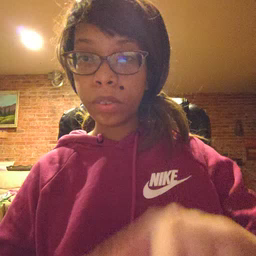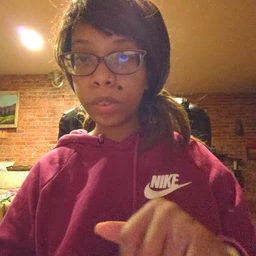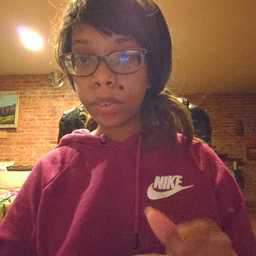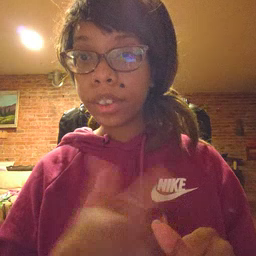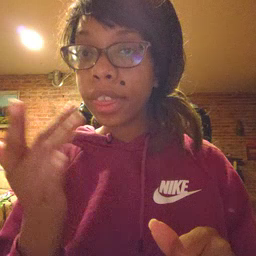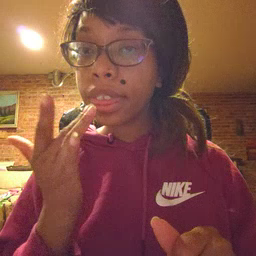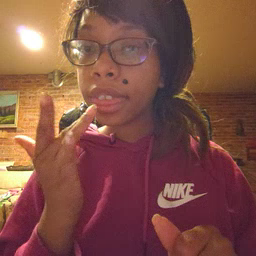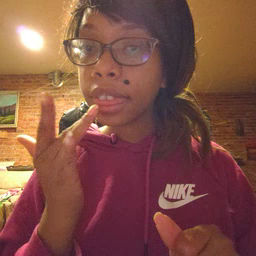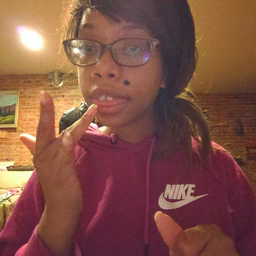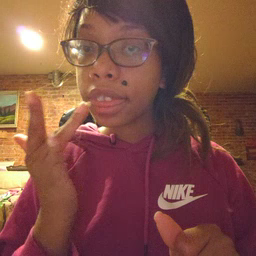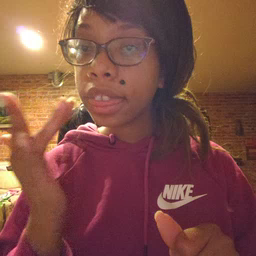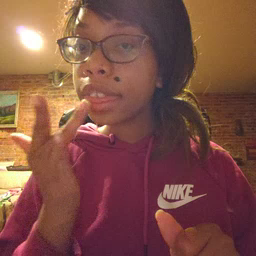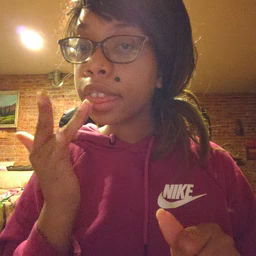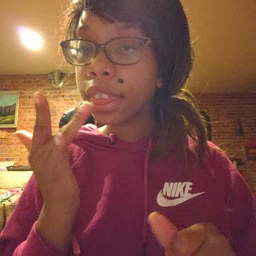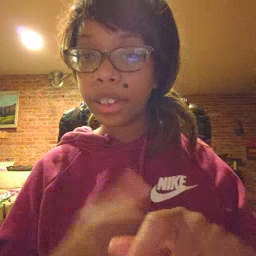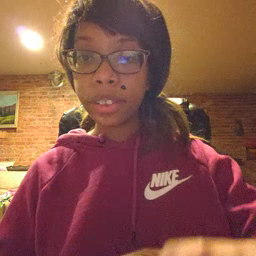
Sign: taste